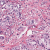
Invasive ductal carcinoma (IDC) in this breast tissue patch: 1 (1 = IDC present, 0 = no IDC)